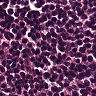
Metastatic tissue present: no